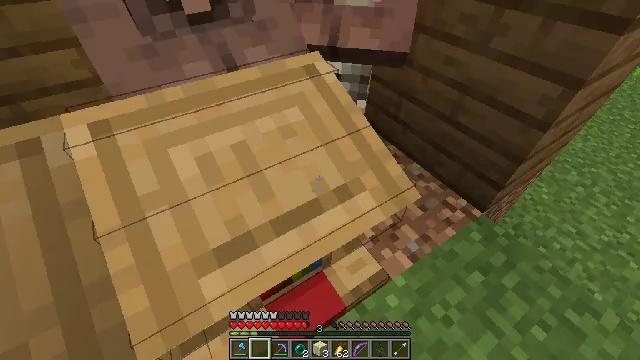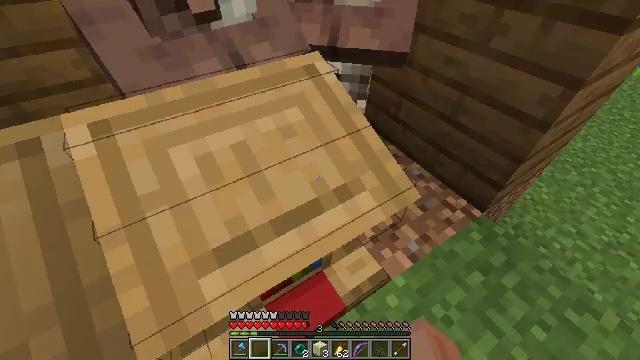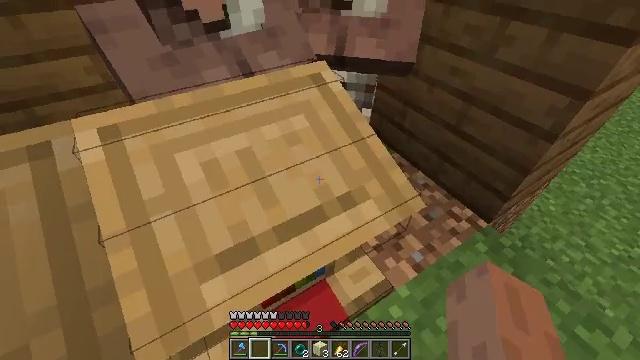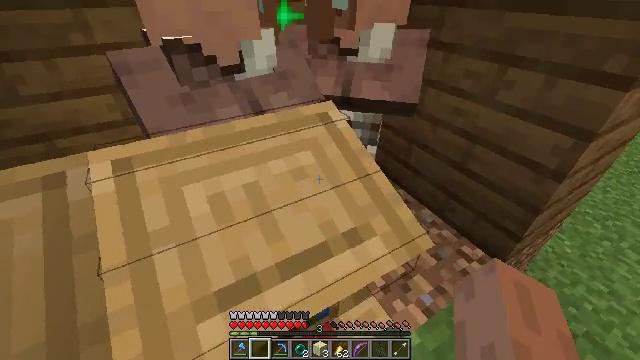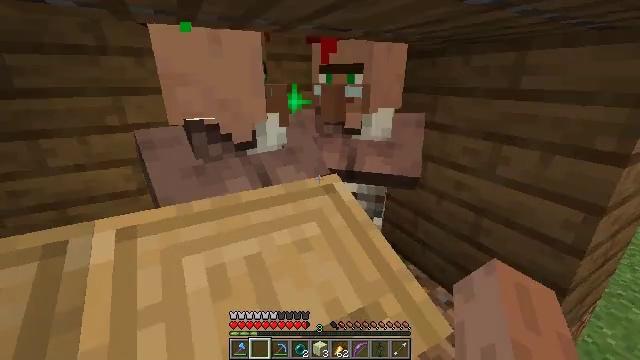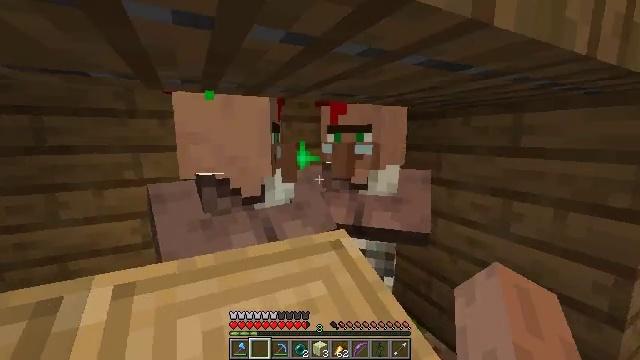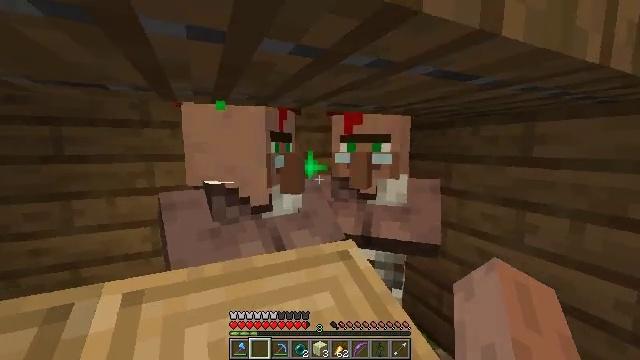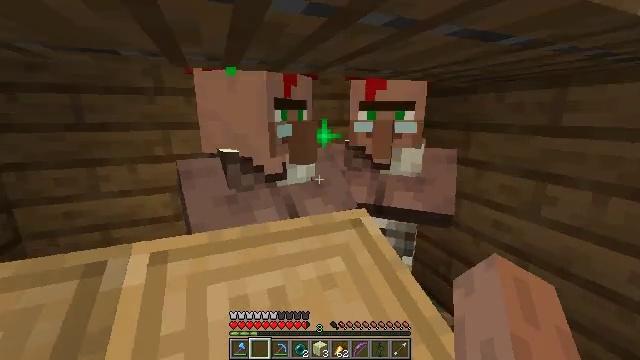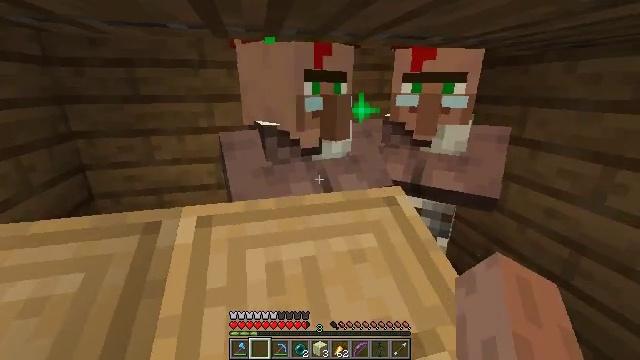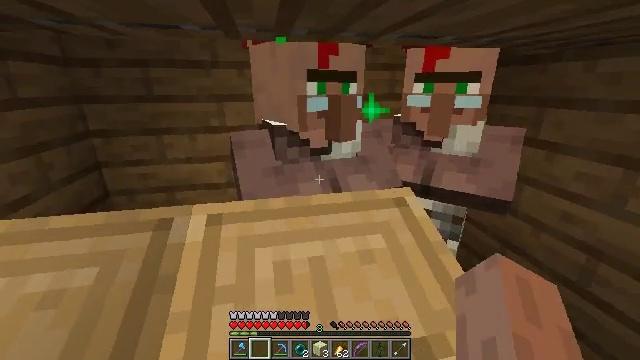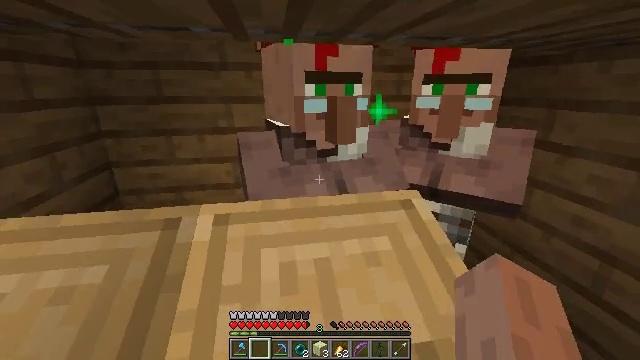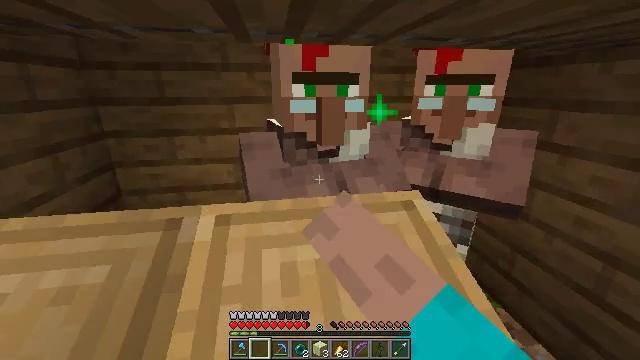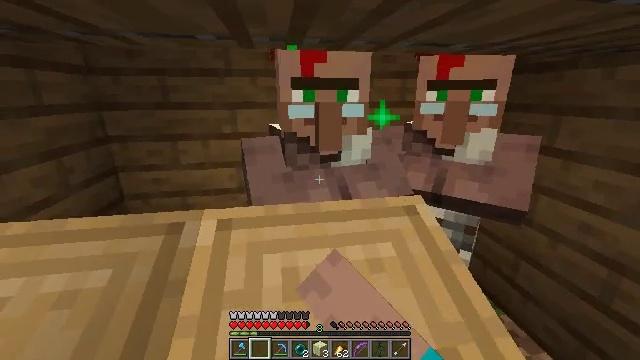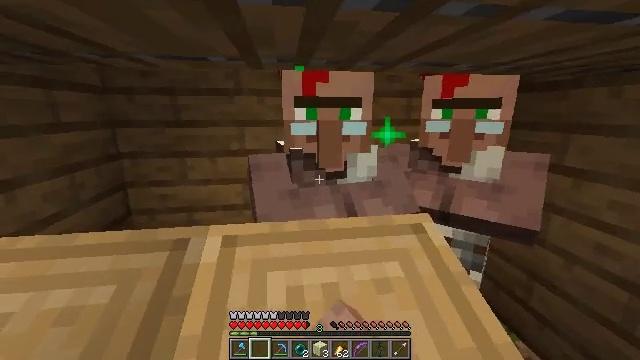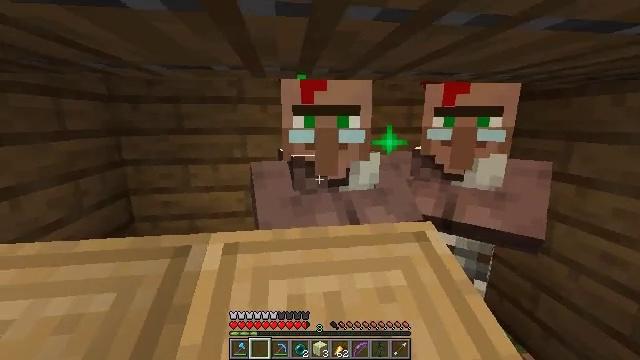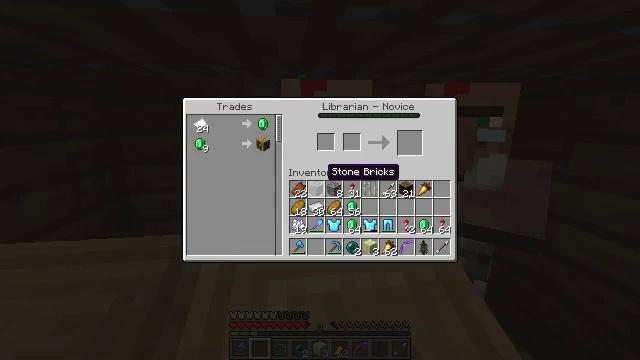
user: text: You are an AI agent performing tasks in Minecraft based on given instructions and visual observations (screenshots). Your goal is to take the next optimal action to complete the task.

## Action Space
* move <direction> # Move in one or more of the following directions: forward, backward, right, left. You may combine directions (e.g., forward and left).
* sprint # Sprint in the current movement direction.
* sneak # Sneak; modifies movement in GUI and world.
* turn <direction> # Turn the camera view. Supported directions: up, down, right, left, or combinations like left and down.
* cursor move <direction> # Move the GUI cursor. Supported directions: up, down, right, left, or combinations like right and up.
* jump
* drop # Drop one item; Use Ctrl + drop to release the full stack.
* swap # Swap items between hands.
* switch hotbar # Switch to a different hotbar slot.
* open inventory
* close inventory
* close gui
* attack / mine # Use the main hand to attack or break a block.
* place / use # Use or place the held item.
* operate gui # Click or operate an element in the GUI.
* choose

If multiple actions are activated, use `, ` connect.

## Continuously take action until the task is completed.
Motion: motion action
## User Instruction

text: Collect the lectern by destroying it.
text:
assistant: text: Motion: no_op
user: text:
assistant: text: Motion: turn left and up
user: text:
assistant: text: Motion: turn left and up
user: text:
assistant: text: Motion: turn left and up
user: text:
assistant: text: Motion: turn left and up
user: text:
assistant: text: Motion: turn left and up
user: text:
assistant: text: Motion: turn left and down
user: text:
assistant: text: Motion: turn left and down
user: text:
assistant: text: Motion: turn left
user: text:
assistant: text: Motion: turn left, use / place
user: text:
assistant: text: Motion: use / place
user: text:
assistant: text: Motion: turn up, use / place
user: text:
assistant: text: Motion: turn left and up
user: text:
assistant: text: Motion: turn up
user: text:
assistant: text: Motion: open gui
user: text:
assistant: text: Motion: no_op
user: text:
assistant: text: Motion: cursor move left and up
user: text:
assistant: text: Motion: cursor move left and up
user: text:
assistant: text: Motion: cursor move left and up
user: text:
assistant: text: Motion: cursor move up
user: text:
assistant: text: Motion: no_op
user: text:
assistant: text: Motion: no_op
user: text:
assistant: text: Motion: no_op
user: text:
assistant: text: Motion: cursor move right and down
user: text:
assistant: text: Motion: no_op
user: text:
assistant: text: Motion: close gui
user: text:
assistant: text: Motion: turn left and down, open inventory
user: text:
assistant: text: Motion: turn left and down
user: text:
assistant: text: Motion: turn left and down, switch to hotbar 1
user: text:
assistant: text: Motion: turn left and down, switch to hotbar 1